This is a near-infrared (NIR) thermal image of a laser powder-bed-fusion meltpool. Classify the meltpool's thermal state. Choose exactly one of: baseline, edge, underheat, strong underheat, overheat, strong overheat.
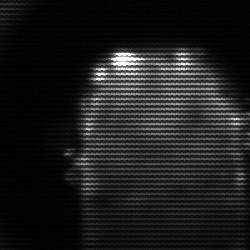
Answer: baseline